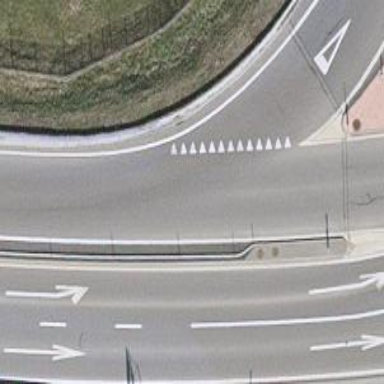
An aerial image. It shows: Road with "give way" sign.